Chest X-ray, PA view. Patient: 54 years old, sex F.
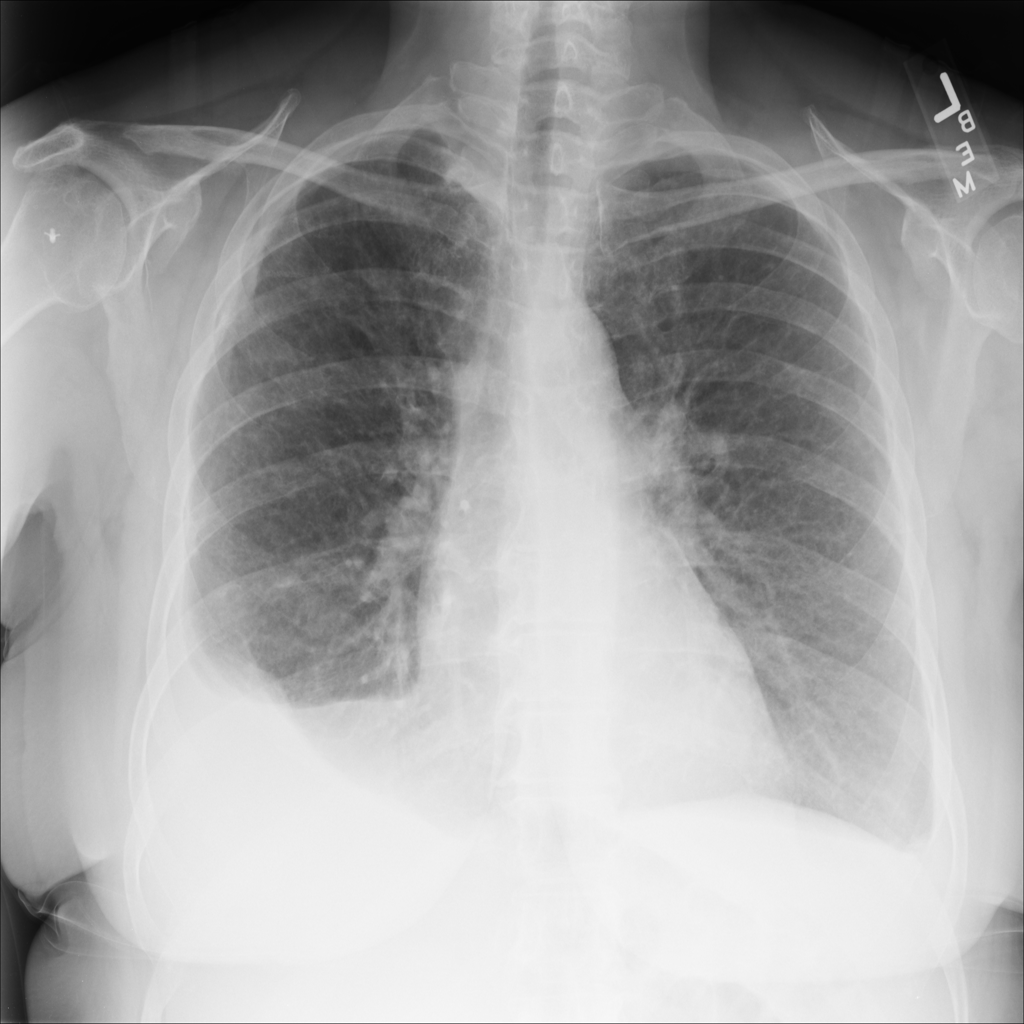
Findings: No Finding